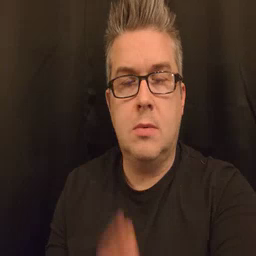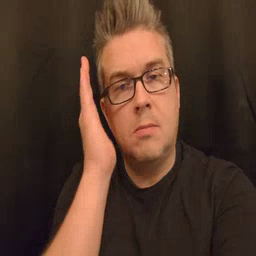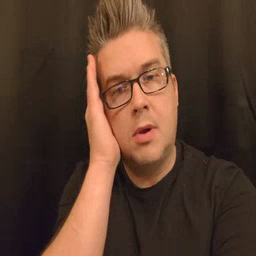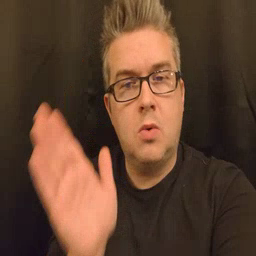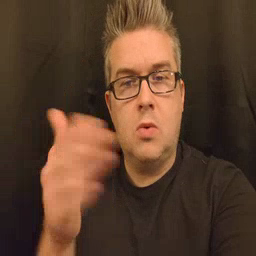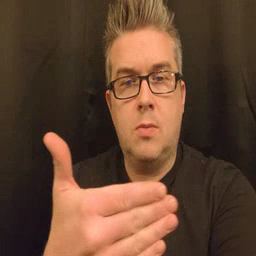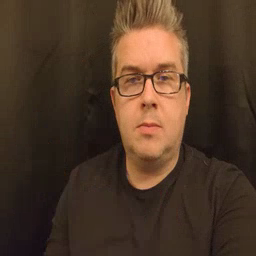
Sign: bedroom